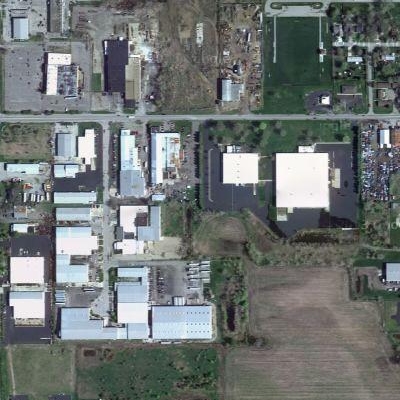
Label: Industry